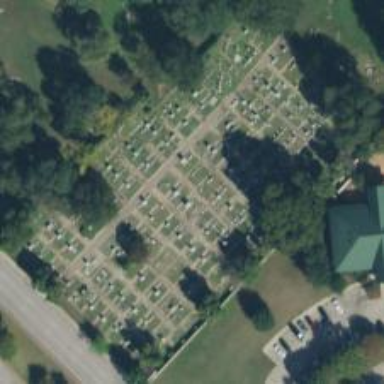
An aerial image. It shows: Cemetery.